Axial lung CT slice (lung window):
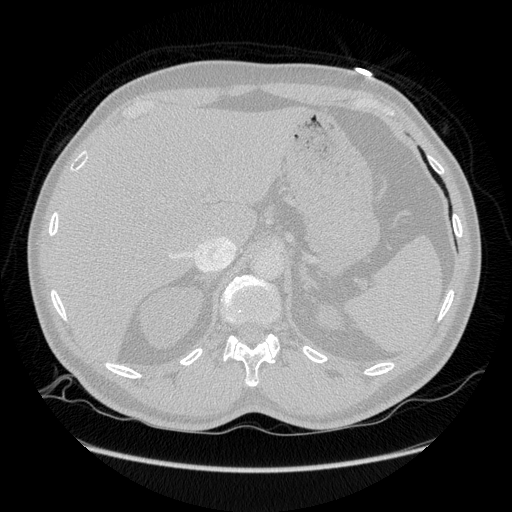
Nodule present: no